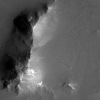
Atmospheric dust classification: not_dusty